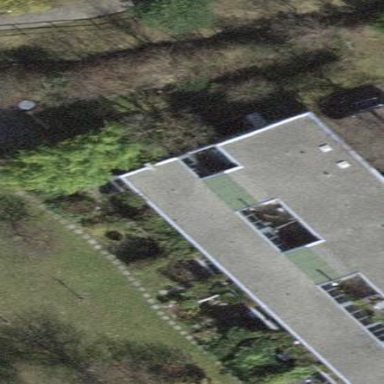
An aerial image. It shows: Simple house.